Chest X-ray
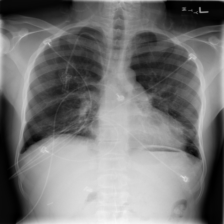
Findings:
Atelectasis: negative
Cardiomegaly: negative
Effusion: negative
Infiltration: negative
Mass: negative
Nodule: negative
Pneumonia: negative
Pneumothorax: negative
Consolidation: negative
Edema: negative
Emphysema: negative
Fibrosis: negative
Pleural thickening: negative
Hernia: negative